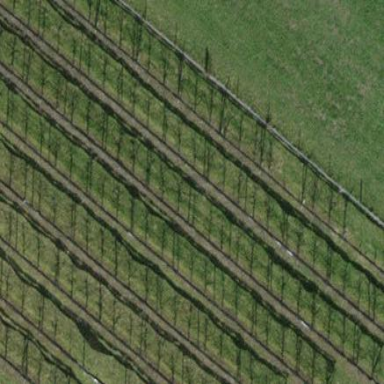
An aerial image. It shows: Orchard.